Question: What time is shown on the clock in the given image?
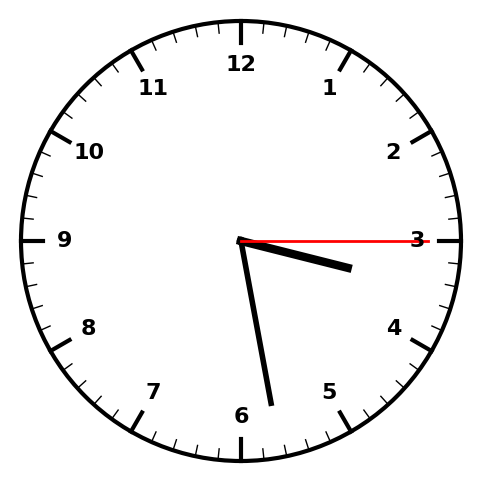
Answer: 03:28:15